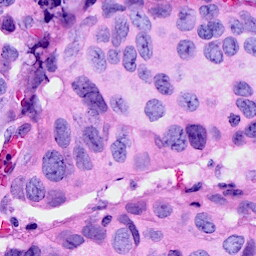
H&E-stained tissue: Breast